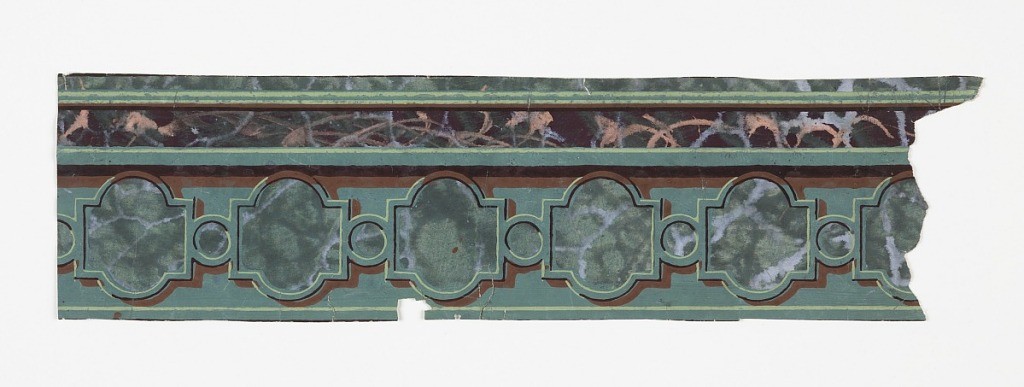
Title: Border
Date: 1815–30
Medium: Block-printed
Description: Marbleized cartouche-shaped figures in a series connected with each other by circles. Brown shading. Above, a narrow marbleized band, salmon, dark red, and green.